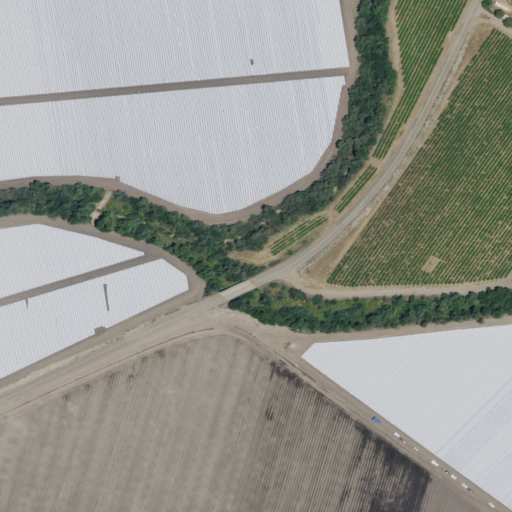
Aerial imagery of valley in California named Los Alamos Valley containing cultivated crops, open development, pasture, low intensity development, and high intensity development